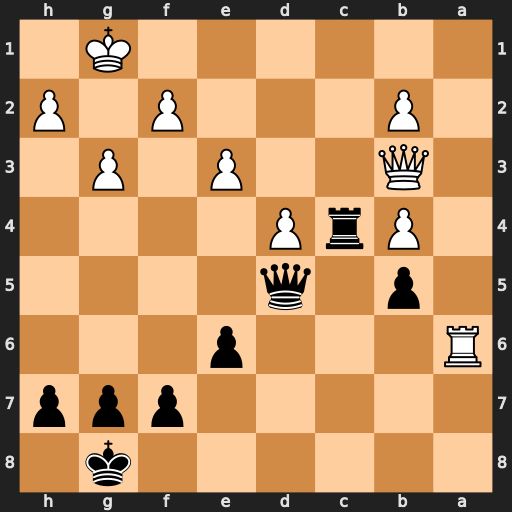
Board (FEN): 6k1/5ppp/R3p3/1p1q4/1PrP4/1Q2P1P1/1P3P1P/6K1
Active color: b
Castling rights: -
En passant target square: -
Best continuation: Rc1+ Qd1 Rxd1#